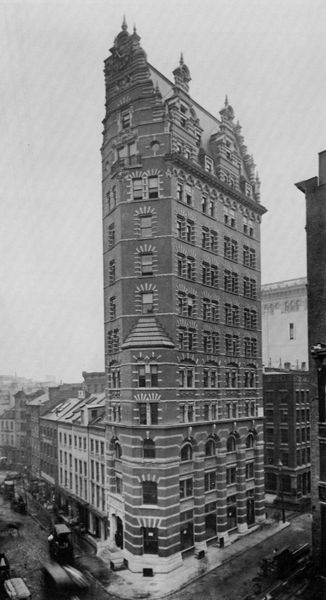
Titel: Die Maiden Lane bei der William- und der Liberty Street in Manhattan
Künstler: Amerikanischer Photograph
Schlagwörter: landschaft, stadt, fenster, frankreich, glas, paris, strasse, dach, gebäude, haus, wand, architektur, sockel, häuser, flach, rund, turm, ecke, ansicht, fassade, dächer, giebel, mauer, amerika, vogelperspektive, auto, schmal, verzierung, gestreift, streifen, hoch, flucht, foto, fotografie, photographie, erker, eckhaus, bürgersteig, gehsteig, kreuzung, mauerwerk, bordstein, photo, reihen, sims, eiss, schwarzw, strassen, geschosse, block, stockwerke, autos, hausfront, wohnblock, hochhaus, eckansicht, strassenkreuzung, wolkenkratzer, chicago, strassenverkehr